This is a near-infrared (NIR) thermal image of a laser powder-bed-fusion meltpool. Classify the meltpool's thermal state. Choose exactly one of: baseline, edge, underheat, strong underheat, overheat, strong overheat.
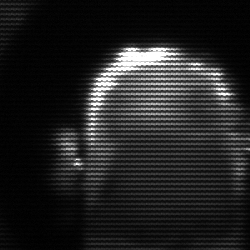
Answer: baseline